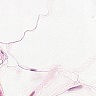
Metastatic tissue present: no